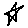
Label: star